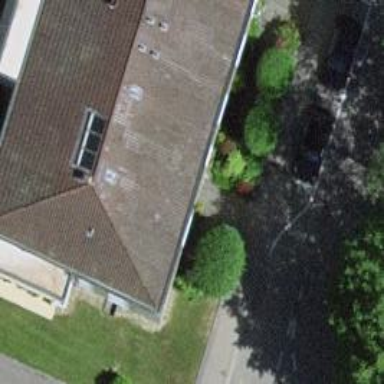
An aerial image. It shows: School building.